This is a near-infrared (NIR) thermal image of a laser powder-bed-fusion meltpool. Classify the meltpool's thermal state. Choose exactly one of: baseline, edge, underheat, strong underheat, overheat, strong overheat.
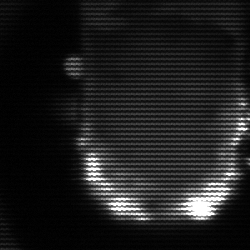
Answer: baseline